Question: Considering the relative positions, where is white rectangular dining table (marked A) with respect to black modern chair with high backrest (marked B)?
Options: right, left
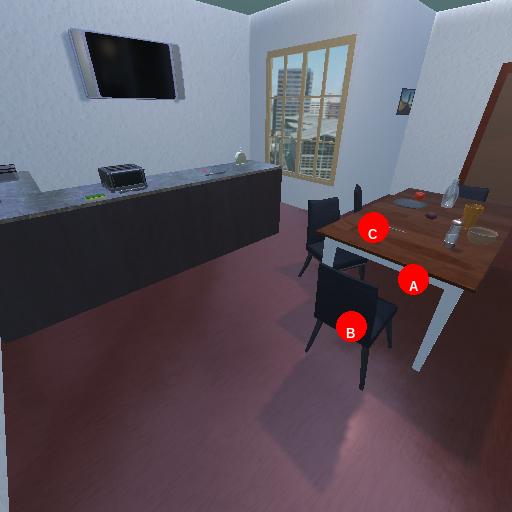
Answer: right